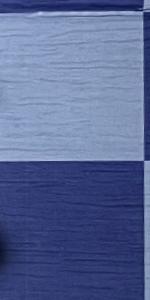
Label: Empty